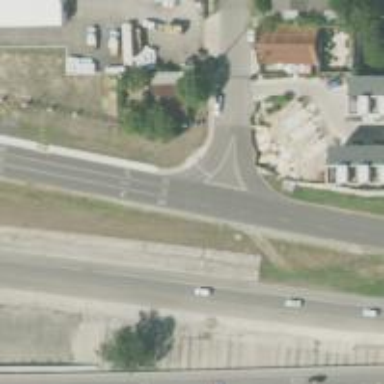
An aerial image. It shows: Secondary road with frontage road alongside.